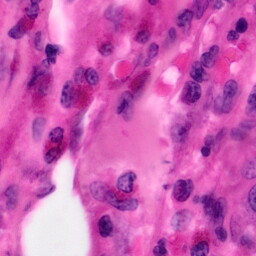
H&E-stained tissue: Pancreatic